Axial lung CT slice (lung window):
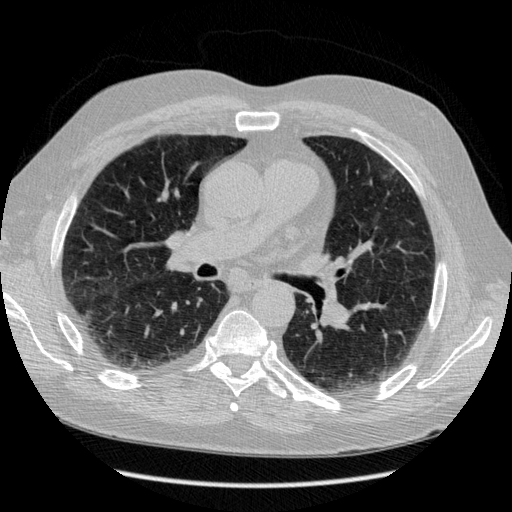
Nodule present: no